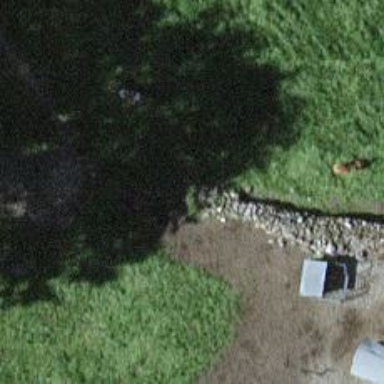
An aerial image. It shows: Dry stone wall barrier.